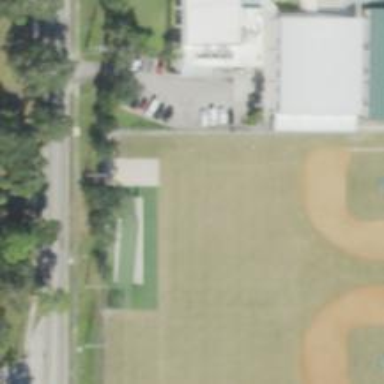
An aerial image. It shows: Baseball pitch for leisure land activities.